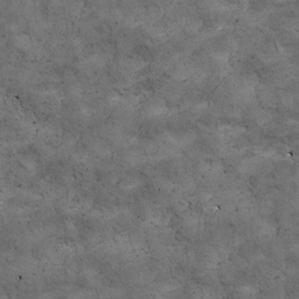
Label: non_frost